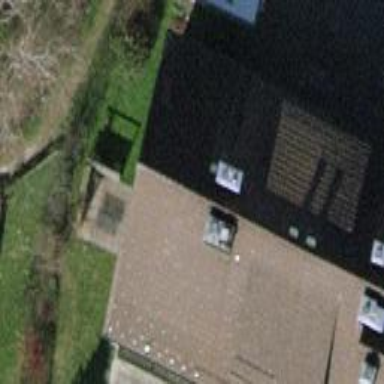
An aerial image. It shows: Terrace building.